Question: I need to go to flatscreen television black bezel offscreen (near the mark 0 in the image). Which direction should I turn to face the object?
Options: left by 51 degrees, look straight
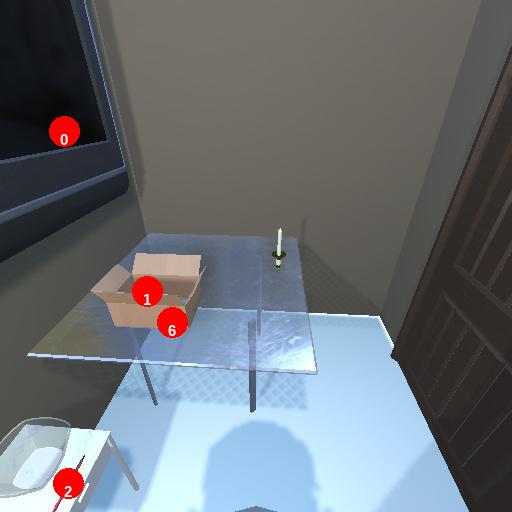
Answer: left by 51 degrees